Question: getJson j-query method is not working in chrome while it is working in all other browsers
following is my code
'''
$(document).ready(function(){
$.getJSON('aptitude14.json',function(data){
/// my code goes here
'''
};
};
error i am getting in chrome is

my JSON file is with in the same folder
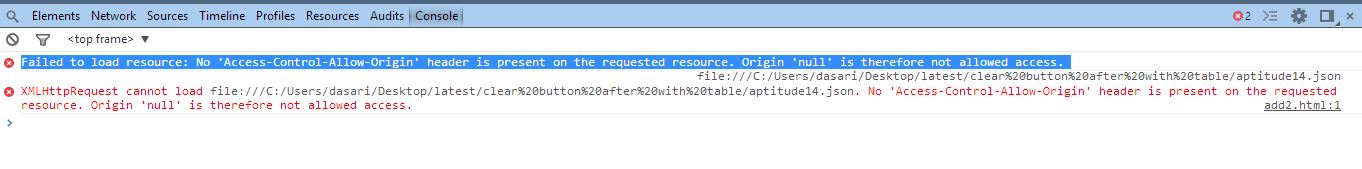
Answer: You are trying to read a file from your client machine with 'file:' protocol, which is not safe. It doesn't work in Chrome, because Chrome cares about the security issues more than other browsers. it seems to me you are trying to create a sample ajax.
is simply disable the web security in chrome, if it is just a sample testing, open your Chrome in comand line with this parameter:
--disable-web-security
and if it is not a sample test, you have to put your file on a server that you have access to it and use http ajax call instead of file ajax call.
If you had this problem on the web, there would be two options to fix it, using JSONP or enabling CORS. but in file protocol I can offer you to fake a JSONP call like this:
-first it you json file is like this:
'''
[{
name : "abc" //...
},
{
name : "efg" //...
}]
'''
change it to (wrap it in a function call):
'''
callback([{
name : "abc" //...
},
{
name : "efg" //...
}])
'''
then do this instead of jQuery ajax call:
'''
window.callback = function(jsonObj){
//
};
var script = document.createElement('script');
//since this is a fake jsonp call you don't need to add ?callback=callback to url
script.src = 'aptitude14.json';
document.getElementsByTagName('head')[0].appendChild(script);
'''